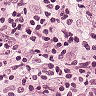
Metastatic tissue present: yes